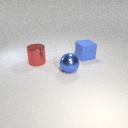
large blue metal sphere to the left of large blue rubber cube